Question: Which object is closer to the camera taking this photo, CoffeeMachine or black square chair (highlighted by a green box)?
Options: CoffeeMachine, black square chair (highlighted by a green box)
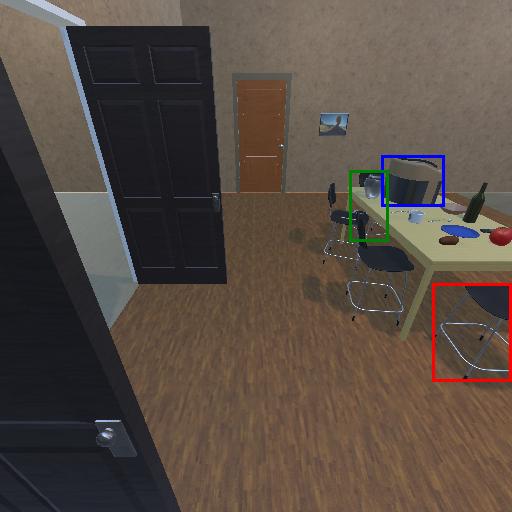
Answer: CoffeeMachine